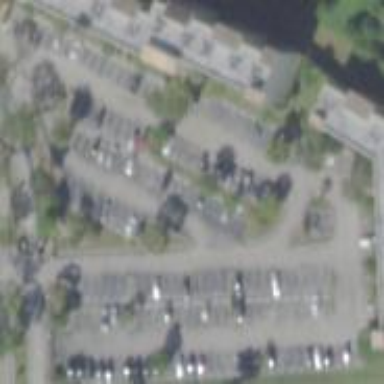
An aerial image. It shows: Parking area.